Question: We configured user flow with Google as identity provider. Followed the Azure-Sample repository on <URL> in building one ASP.NET Core webapp with .NET6.
appsettings.json:-
'''
"AzureAdB2C": {
"Instance": "https://b2ctenant.b2clogin.com",
"ClientId": "3ae27e38-90a3-43c7-9bac-8d3bf33227f9",
"Domain": "b2ctenant.b2clogin.com",
"SignedOutCallbackPath": "/signout/B2C_1_susi",
"SignUpSignInPolicyId": "b2c_1_susi",
"ResetPasswordPolicyId": "b2c_1_reset",
"EditProfilePolicyId": "b2c_1_edit_profile" // Optional profile editing policy
//"CallbackPath": "/signin/B2C_1_sign_up_in" // defaults to /signin-oidc
'''
https://localhost:44316

Getting exception when users select 'Sign Up/In' option
> IOException: IDX20807: Unable to retrieve document from: '[PII of type 'System.String' is hidden. For more details, see
https://aka.ms/IdentityModel/PII.]'. HttpResponseMessage: '[PII of
type 'System.Net.Http.HttpResponseMessage' is hidden. For more
details, see https://aka.ms/IdentityModel/PII.]',
HttpResponseMessage.Content: '[PII of type 'System.String' is hidden.
For more details, see https://aka.ms/IdentityModel/PII.]'.
Microsoft.IdentityModel.Protocols.HttpDocumentRetriever.GetDocumentAsync(string
address, CancellationToken cancel)
Microsoft.IdentityModel.Protocols.OpenIdConnect.OpenIdConnectConfigurationRetriever.GetAsync(string
address, IDocumentRetriever retriever, CancellationToken cancel)Microsoft.IdentityModel.Protocols.ConfigurationManager.GetConfigurationAsync(CancellationToken
cancel)
nvalidOperationException: IDX20803: Unable to obtain configuration from: '[PII of type 'System.String' is hidden. For more
details, see https://aka.ms/IdentityModel/PII.]'.
Microsoft.IdentityModel.Protocols.ConfigurationManager.GetConfigurationAsync(CancellationToken
cancel)
Microsoft.AspNetCore.Authentication.OpenIdConnect.OpenIdConnectHandler.HandleChallengeAsyncInternal(AuthenticationProperties
properties)
Microsoft.AspNetCore.Authentication.OpenIdConnect.OpenIdConnectHandler.HandleChallengeAsync(AuthenticationProperties
properties)
Microsoft.AspNetCore.Authentication.AuthenticationHandler.ChallengeAsync(AuthenticationProperties
properties)
Microsoft.AspNetCore.Authentication.AuthenticationService.ChallengeAsync(HttpContext
context, string scheme, AuthenticationProperties properties)
Microsoft.AspNetCore.Mvc.ChallengeResult.ExecuteResultAsync(ActionContext
context)
Microsoft.AspNetCore.Mvc.Infrastructure.ResourceInvoker.g__Awaited|30_0<TFilter,
TFilterAsync>(ResourceInvoker invoker, Task lastTask, State next,
Scope scope, object state, bool isCompleted)
Microsoft.AspNetCore.Mvc.Infrastructure.ResourceInvoker.Rethrow(ResultExecutedContextSealed
context)
Microsoft.AspNetCore.Mvc.Infrastructure.ResourceInvoker.ResultNext<TFilter,
TFilterAsync>(ref State next, ref Scope scope, ref object state, ref
bool isCompleted)
Microsoft.AspNetCore.Mvc.Infrastructure.ResourceInvoker.g__Awaited|28_0(ResourceInvoker
invoker, Task lastTask, State next, Scope scope, object state, bool
isCompleted)
Microsoft.AspNetCore.Mvc.Infrastructure.ResourceInvoker.g__Awaited|25_0(ResourceInvoker
invoker, Task lastTask, State next, Scope scope, object state, bool
isCompleted)
Microsoft.AspNetCore.Mvc.Infrastructure.ResourceInvoker.Rethrow(ResourceExecutedContextSealed
context)
Microsoft.AspNetCore.Mvc.Infrastructure.ResourceInvoker.Next(ref State
next, ref Scope scope, ref object state, ref bool isCompleted)
Microsoft.AspNetCore.Mvc.Infrastructure.ResourceInvoker.g__Awaited|20_0(ResourceInvoker
invoker, Task lastTask, State next, Scope scope, object state, bool
isCompleted)
Microsoft.AspNetCore.Mvc.Infrastructure.ResourceInvoker.g__Logged|17_1(ResourceInvoker
invoker)
Microsoft.AspNetCore.Mvc.Infrastructure.ResourceInvoker.g__Logged|17_1(ResourceInvoker
invoker)
Microsoft.AspNetCore.Routing.EndpointMiddleware.g__AwaitRequestTask|6_0(Endpoint
endpoint, Task requestTask, ILogger logger)
Microsoft.AspNetCore.Authorization.AuthorizationMiddleware.Invoke(HttpContext
context)
Microsoft.AspNetCore.Authentication.AuthenticationMiddleware.Invoke(HttpContext
context)
Microsoft.AspNetCore.Diagnostics.DeveloperExceptionPageMiddlewareImpl.Invoke(HttpContext
context)
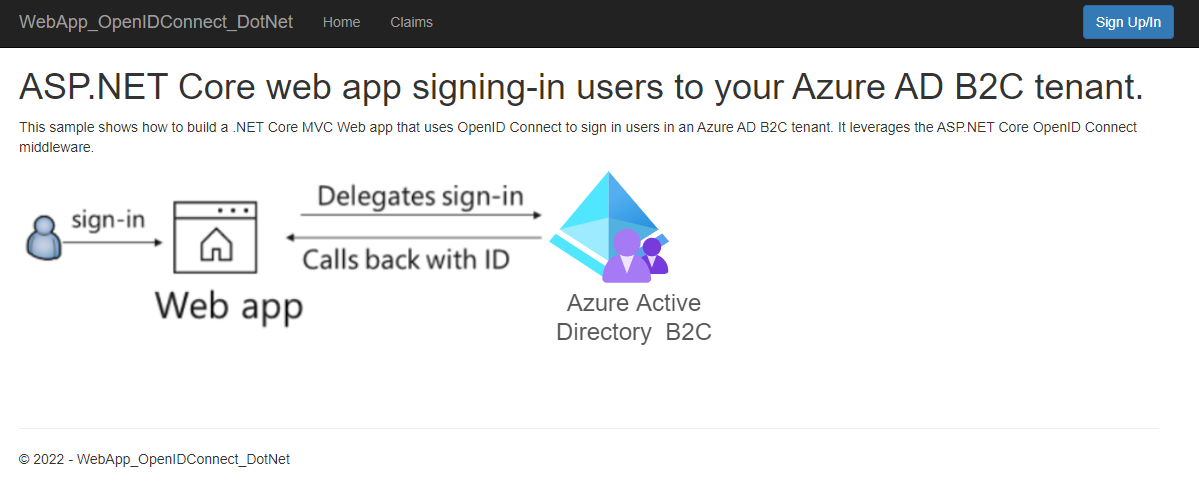
Answer: I registered one application and granted like below:

I cloned the same GitHub sample and updated 'appsettings.json' file same as you like below:

I the above sample and got below screen:

When I clicked on 'Sign Up/In' button, I got same error as you like below:

> that, you are giving to your Domain parameter in your 'appsettings.json' file. You need to change of Domain parameter that can be found here:

To the error, I changed value of Domain parameter in my
'appsettings.json' file like below:

When I clicked on 'Sign Up/In' button now by running the sample, I got the login screen with successfully like below:

<URL>